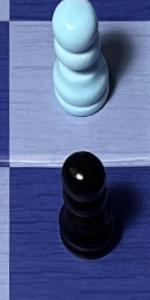
Label: Pawn_Black